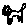
Label: cat